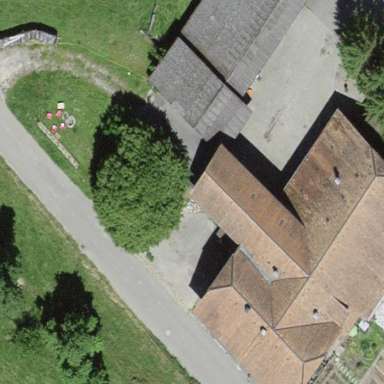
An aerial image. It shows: Farm building.